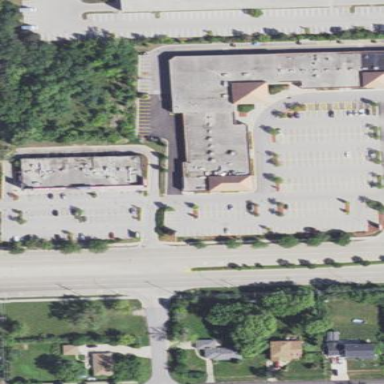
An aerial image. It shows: Retail area.